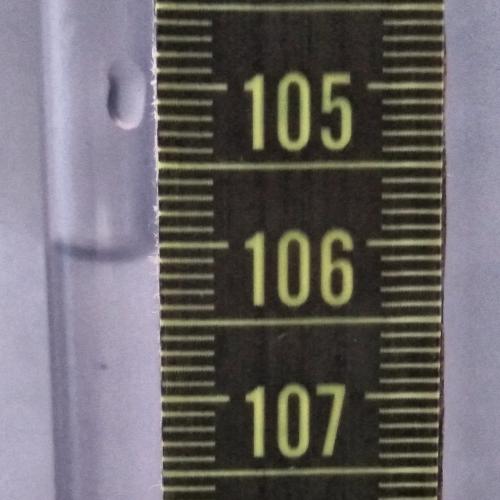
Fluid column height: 106.1 cm